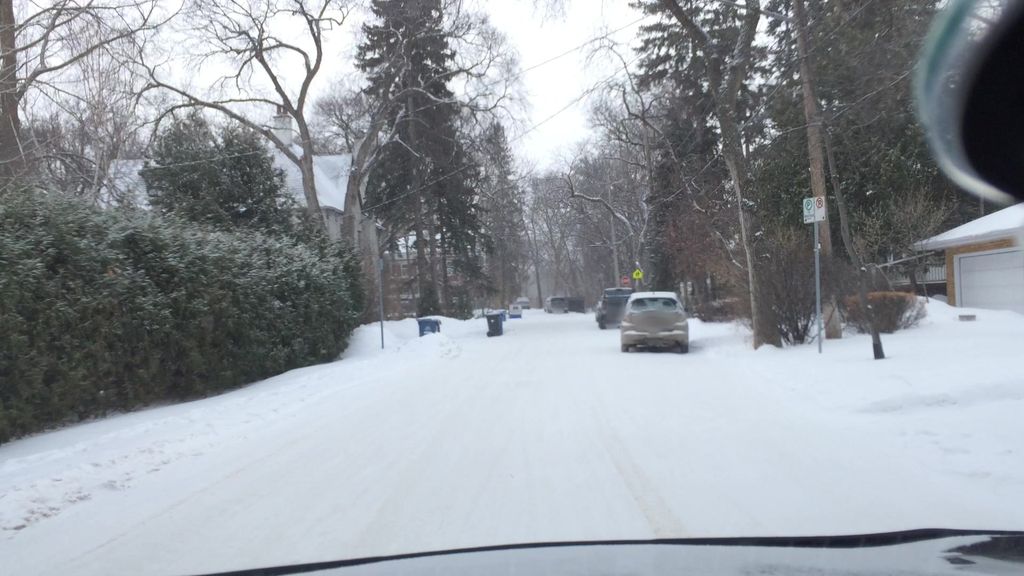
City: winnipeg